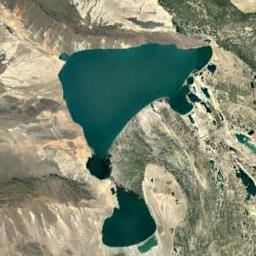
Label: lake